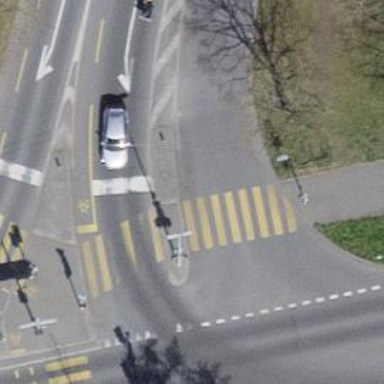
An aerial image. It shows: Road crossing with traffic signals.